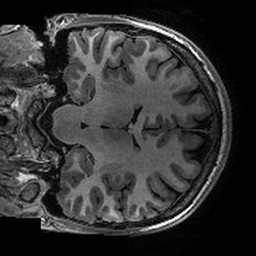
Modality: T1w
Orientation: coronal
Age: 24
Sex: female
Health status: healthy
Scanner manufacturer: ge
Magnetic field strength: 3 T
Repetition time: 0.006652 s
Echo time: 0.002928 s